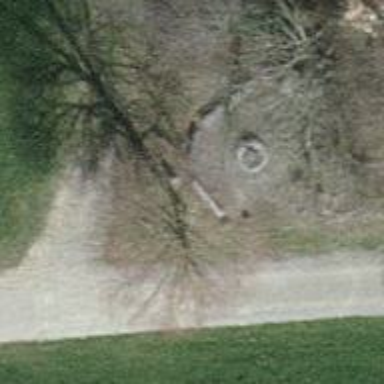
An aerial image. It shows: Picnic site with barbecue facilities available.